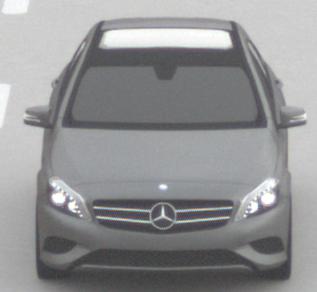
Make: Mercedes-Benz
Model: A 180
Detailed model: A-Class (176)
Model produced from: 2012/09
Model produced until: 2015/07
Doors: 5
Color: gray
Road condition: dry road
Daytime: morning or afternoon
Contrast: low contrast